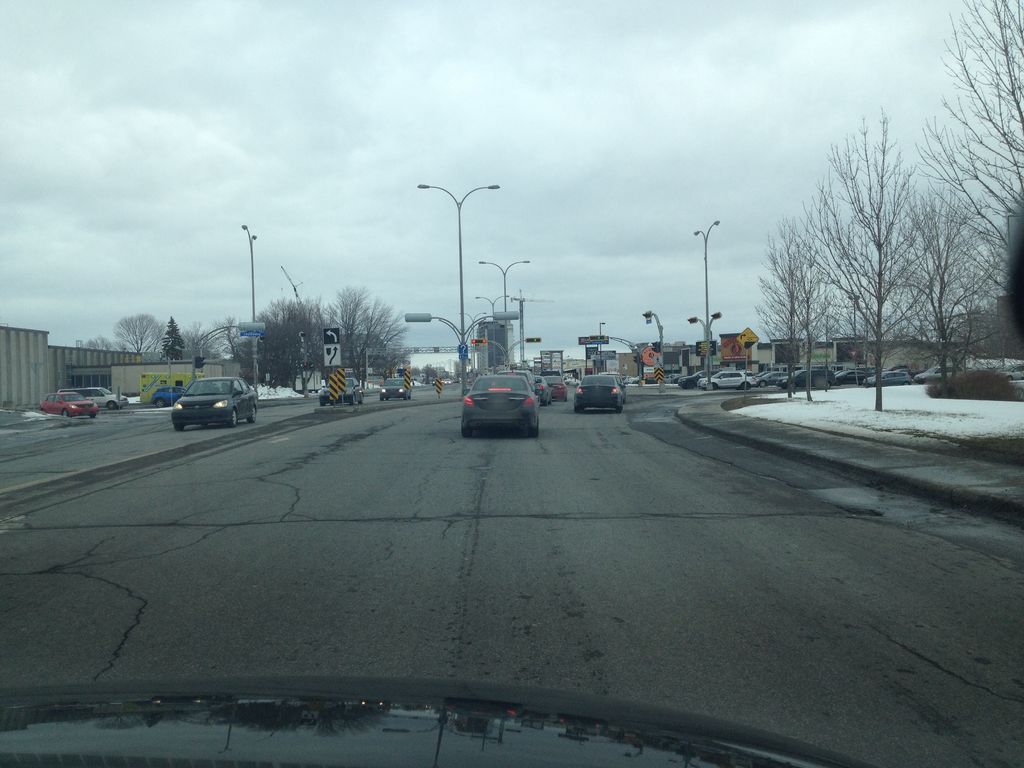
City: montreal